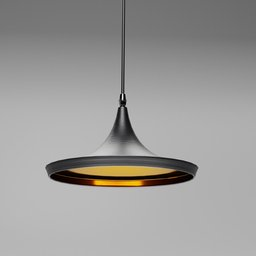
Label: lighting